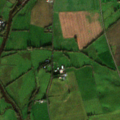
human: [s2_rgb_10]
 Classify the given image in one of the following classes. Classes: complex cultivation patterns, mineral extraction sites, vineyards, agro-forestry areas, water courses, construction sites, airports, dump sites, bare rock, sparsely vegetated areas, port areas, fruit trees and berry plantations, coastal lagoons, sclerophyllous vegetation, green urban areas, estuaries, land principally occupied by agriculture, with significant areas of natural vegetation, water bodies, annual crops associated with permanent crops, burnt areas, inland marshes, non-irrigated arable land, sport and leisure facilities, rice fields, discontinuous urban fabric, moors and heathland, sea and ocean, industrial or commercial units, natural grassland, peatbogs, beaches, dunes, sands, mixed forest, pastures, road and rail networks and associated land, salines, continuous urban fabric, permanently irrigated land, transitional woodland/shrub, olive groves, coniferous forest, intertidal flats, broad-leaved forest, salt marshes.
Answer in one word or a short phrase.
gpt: non-irrigated arable land, pastures